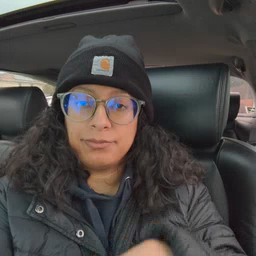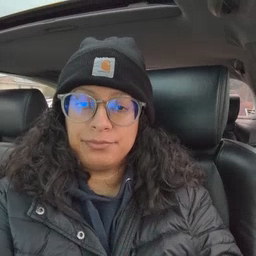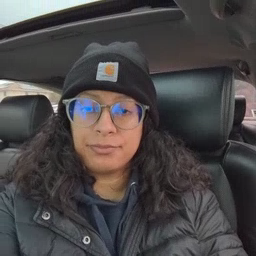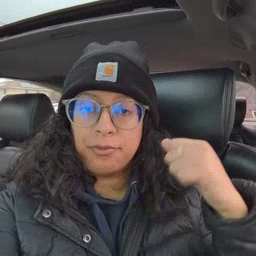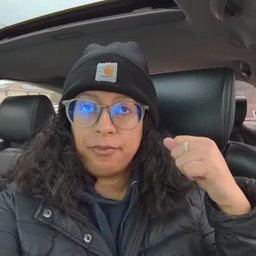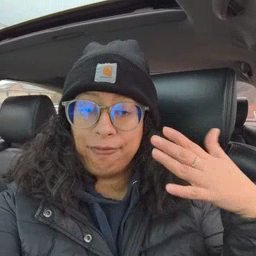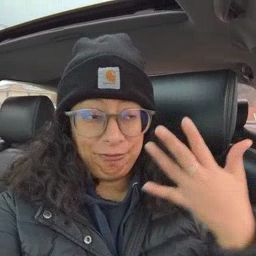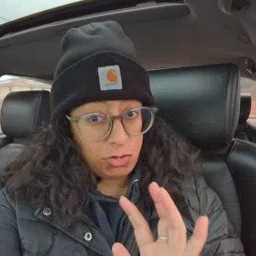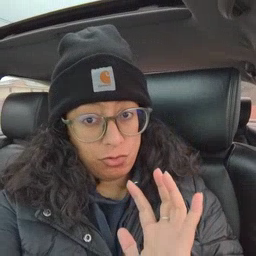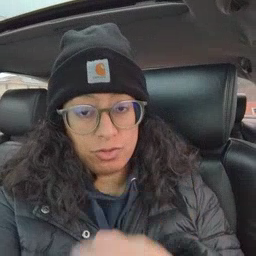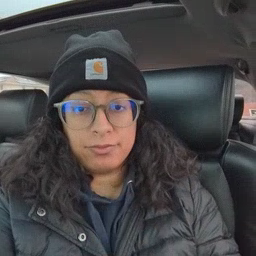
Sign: finish